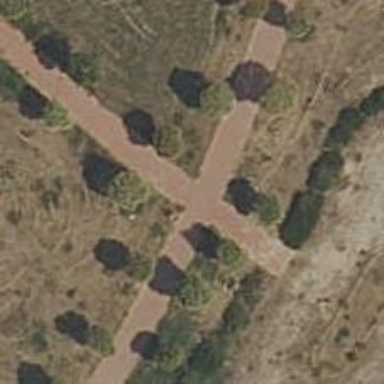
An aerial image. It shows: Footway made of paving stones.